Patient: sex F, age 58
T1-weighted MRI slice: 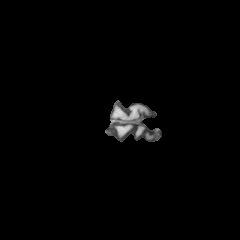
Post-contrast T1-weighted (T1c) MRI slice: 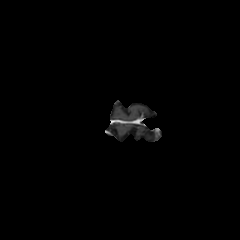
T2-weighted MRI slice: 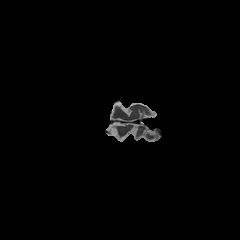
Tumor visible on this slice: no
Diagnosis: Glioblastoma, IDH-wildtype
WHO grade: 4